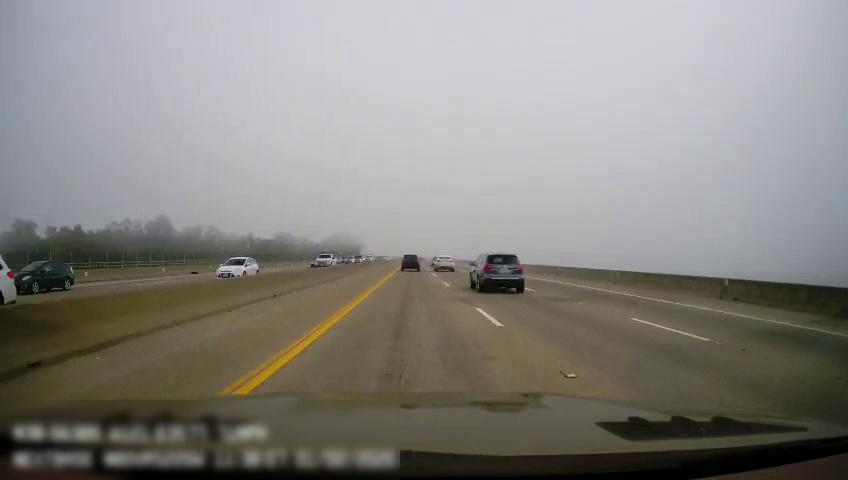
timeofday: Day
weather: Cloudy
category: Drivable Space
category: Drivable Space
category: Vehicles | Car
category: Vehicles | Car
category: Vehicles | Car
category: Vehicles | Car
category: Vehicles | Car
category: Vehicles | Car
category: Vehicles | SUV
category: Vehicles | SUV
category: Vehicles | SUV
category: Vehicles | SUV
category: Lanes | Current Lane
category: Lanes | Current Lane
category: Lanes | Alternate Lane
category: Lanes | Alternate Lane
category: Lanes | Alternate Lane
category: Lanes | Opposite Lane
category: Lanes | Opposite Lane